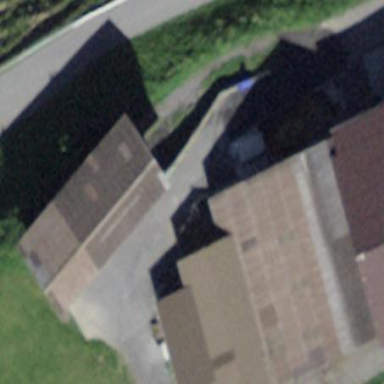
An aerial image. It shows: Shed building.